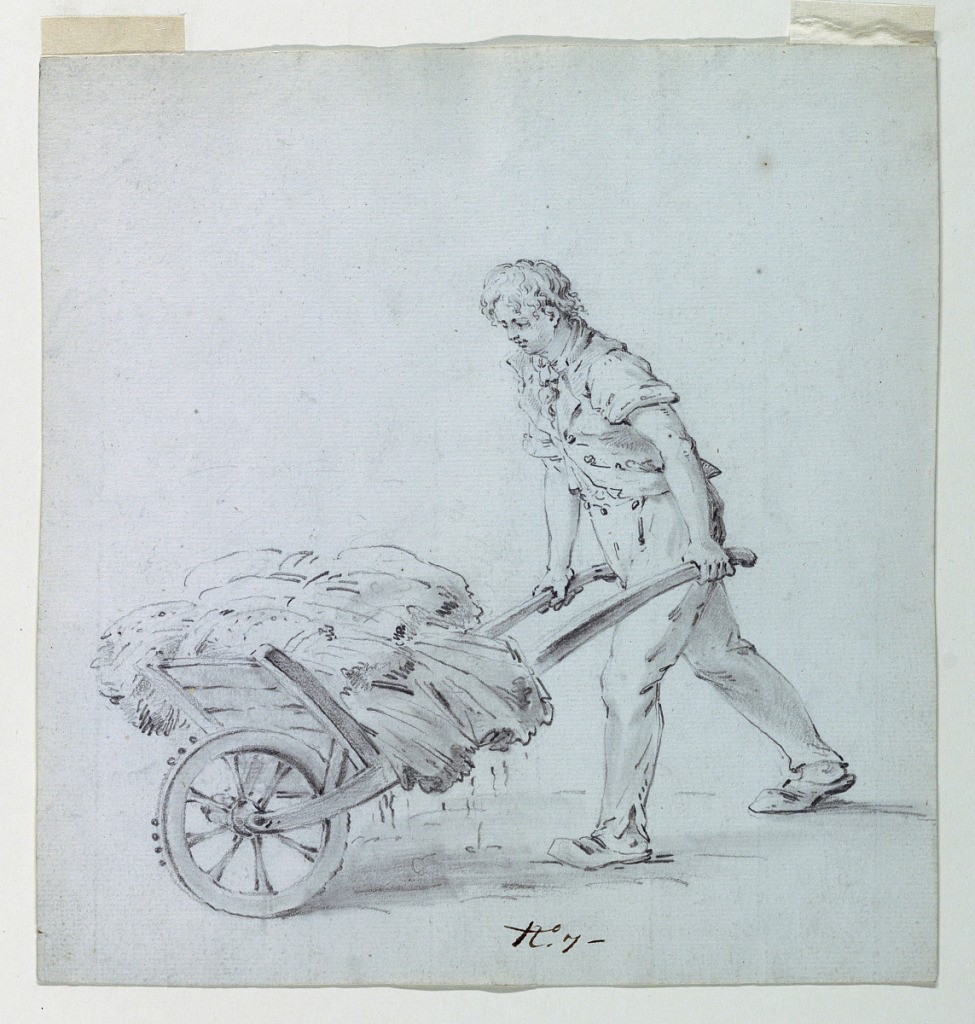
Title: Man Pushing a Wheelbarrow, Possible Sketch for an Island for a Cotton Printing
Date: ca. 1800–1812
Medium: Graphite on paper
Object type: Drawing
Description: Young man pushing a wheelbarrow loaded with bundles, possibly representing bolts of wet cloth.